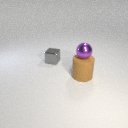
large brown rubber cylinder to the right of small gray metal cube